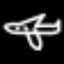
Label: airplane